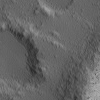
Atmospheric dust classification: not_dusty